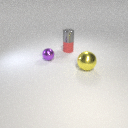
large yellow metal sphere in front of small purple metal sphere